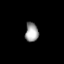
Tissue: lung
Cell type: Endothelial cells
Senescence score: 0.5731
Nuclear area (px): 251
Mean DAPI intensity: 155.327